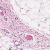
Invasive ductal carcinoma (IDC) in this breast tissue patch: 0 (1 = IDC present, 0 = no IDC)